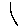
Label: line